Question: I'm trying to show the amount of results showing per subject using handlebars in typeahead, like this:

Here's the code I have so far:
'''
var clients = new Bloodhound({
datumTokenizer: Bloodhound.tokenizers.obj.whitespace('client_name'),
queryTokenizer: Bloodhound.tokenizers.whitespace,
remote: {
url: 'clients.php?query=%QUERY',
wildcard: '%QUERY'
}
});
var contacts = new Bloodhound({
datumTokenizer: Bloodhound.tokenizers.obj.whitespace('contact_firstname'),
queryTokenizer: Bloodhound.tokenizers.whitespace,
remote: {
url: 'contacts.php?query=%QUERY',
wildcard: '%QUERY'
}
});
var tasks = new Bloodhound({
datumTokenizer: Bloodhound.tokenizers.obj.whitespace('assignment_subject'),
queryTokenizer: Bloodhound.tokenizers.whitespace,
remote: {
url: 'tasks.php?query=%QUERY',
wildcard: '%QUERY'
}
});
clients.initialize();
contacts.initialize();
tasks.initialize();
$("#clients").typeahead({
hint: true,
// highlight: true,
minLength: 1
},{
name: 'clients',
displayKey: 'client_name',
source: clients.ttAdapter(),
templates: {
header: Handlebars.compile('<div class="search_header">Kundkort <span>(<span class="test">{{#each client_name}} {{counter @index}} {{@index}} {{/each}}</span>) traffar</span></div>'),
suggestion: Handlebars.compile('<div><span class="act_link"><a href="?p=crm&client_id={{client_id}}&action=view">{{client_name}}</a></span> <div class="client_type">{{#ifCond client_type "==" 1}} A-kund {{else}} {{#ifCond client_type "==" 2}} Aterforsaljare {{/ifCond}} {{#ifCond client_type "==" 3}} Leverantor {{/ifCond}} {{#ifCond client_type "==" 4}} Partner {{/ifCond}} {{#ifCond client_type "==" 5}} Prospekt {{/ifCond}} {{/ifCond}}</div></div>')
}
},{
name: 'contacts',
displayKey: 'contact_firstname',
source: contacts.ttAdapter(),
templates: {
header: Handlebars.compile('<div class="search_header">Personer <span>(<span class="test">{{c_count}}</span>) traffar</span></div>'),
suggestion: Handlebars.compile('<div><span class="act_link"><a href="?p=crm&client_id={{client_id}}&action=view">{{contact_firstname}} {{contact_lastname}}</a></span> <div class="client_type">{{client_name}}</div></div>')
}
},{
name: 'tasks',
displayKey: 'assignment_subject',
source: tasks.ttAdapter(),
templates: {
header: Handlebars.compile('<div class="search_header">Uppgifter <span>(<span class="test">{{tasks.id.length}}</span>) traffar</span></div>'),
suggestion: Handlebars.compile('<div><span class="act_link"><a href="?p=tasks&id={{id}}&action=view">{{assignment_subject}}</a></span></div>')
}
});
'''
I've been trying different methods and I can't seem to figure it out.
---
jsFiddle without working results <URL>
jsFiddle with data <URL>
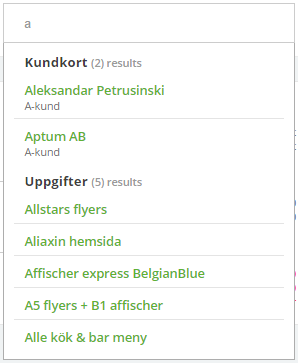
Answer: According to the <URL>, the context passed into the 'header' template:
> will contain 'query' and 'suggestions'
'Suggestions' contains a list of the current suggestions for that data set and exposes a length property. So just use '{{suggestions.length}}' in the handlebars template for your header (not '{{count}}').
### Here's a demo in Stack Snippets.
'''
// constructs the suggestion engine
var clients = new Bloodhound({
local: ["A Client", "AA Client", "BC Client"],
datumTokenizer: Bloodhound.tokenizers.whitespace,
queryTokenizer: Bloodhound.tokenizers.whitespace
});
var contacts = new Bloodhound({
local: ["BA Contact", "BB Contact", "CC Contact"],
datumTokenizer: Bloodhound.tokenizers.whitespace,
queryTokenizer: Bloodhound.tokenizers.whitespace
});
var tasks = new Bloodhound({
local: ["A Client", "AA Client", "BC Client"],
datumTokenizer: Bloodhound.tokenizers.whitespace,
queryTokenizer: Bloodhound.tokenizers.whitespace
});
// initialize typeahead by passing in options and data
$("#clients").typeahead({
hint: true,
minLength: 1
}, {
name: 'clients',
source: clients,
templates: {
header: Handlebars.compile($("#clients-header").html())
}
}, {
name: 'contacts',
source: contacts,
templates: {
header: Handlebars.compile($("#contacts-header").html())
}
}, {
name: 'tasks',
source: tasks,
templates: {
header: Handlebars.compile($("#tasks-header").html())
}
});
'''
'''
.search_header {
margin-left: 6px;
}
div.tt-menu {
margin-top: 0px;
}
'''
'''
<link href="http://twitter.github.io/typeahead.js/css/examples.css" rel="stylesheet"/>
<script src="//cdnjs.cloudflare.com/ajax/libs/jquery/2.1.4/jquery.js"></script>
<script src="//cdnjs.cloudflare.com/ajax/libs/handlebars.js/3.0.3/handlebars.js"></script>
<script src="//cdnjs.cloudflare.com/ajax/libs/typeahead.js/0.11.1/typeahead.bundle.js"></script>
<input type="text" id="clients" class="typeahead" />
<!-- Templates -->
<script id="clients-header" type="text/x-handlebars-template">
<strong class="search_header">
Clients <small>({{suggestions.length}}) results</small>
</strong>
</script>
<script id="contacts-header" type="text/x-handlebars-template">
<strong class="search_header">
Contacts <small>({{suggestions.length}}) results</small>
</strong>
</script>
<script id="tasks-header" type="text/x-handlebars-template">
<strong class="search_header">
Tasks <small>({{suggestions.length}}) results</small>
</strong>
</script>
'''